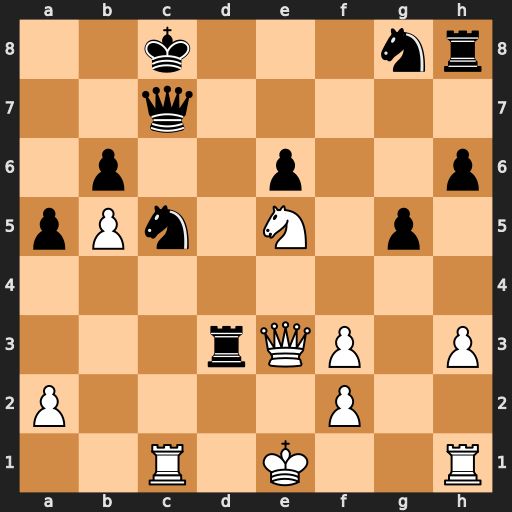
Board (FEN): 2k3nr/2q5/1p2p2p/pPn1N1p1/8/3rQP1P/P4P2/2R1K2R
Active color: w
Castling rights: K
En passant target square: -
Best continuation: Nxd3 Nxd3+ Ke2